Interaction volume radius: 5 \u00c5
Interaction volume height: 10 \u00c5
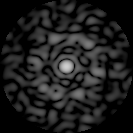
Disorder parameter: 0.8313